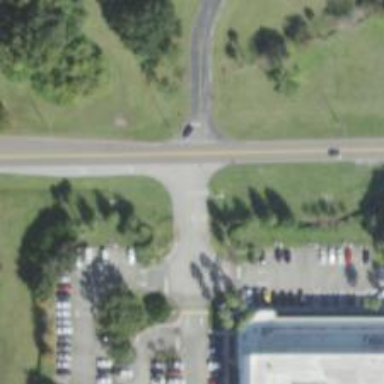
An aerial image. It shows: Driveway leading to service road.